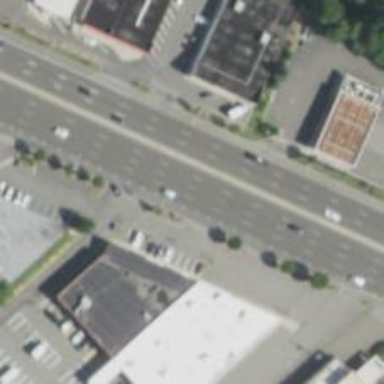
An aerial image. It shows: This image shows trunk highway that functions as expressway.